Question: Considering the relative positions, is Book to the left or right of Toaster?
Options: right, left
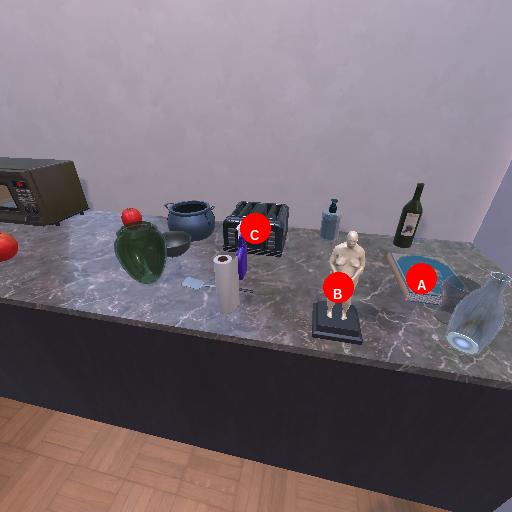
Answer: right